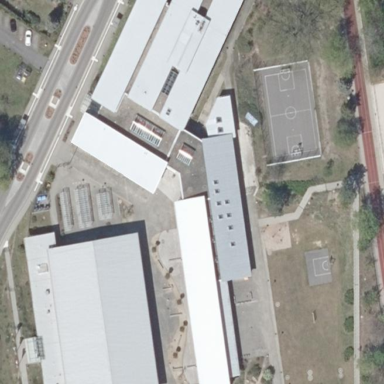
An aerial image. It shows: School building.